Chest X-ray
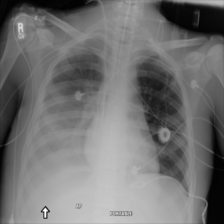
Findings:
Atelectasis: negative
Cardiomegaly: negative
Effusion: negative
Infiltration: negative
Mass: negative
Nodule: negative
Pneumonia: negative
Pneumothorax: negative
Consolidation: negative
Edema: negative
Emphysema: negative
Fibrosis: negative
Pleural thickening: negative
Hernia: negative